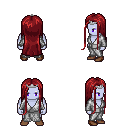
a pixel art fantasy rpg character, male body template, dark elf, purple skin, white robe, gold greaves, brunette extra-long hairstyle, silver tiara, brown shoes, four views (front, back, left, right), 2x2 character sprite sheet, small pixel art, hard edges, no anti-aliasing